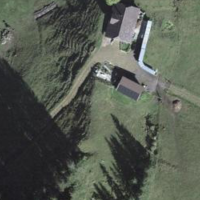
EUNIS habitat code: 26
Species observed at this site:
Lysimachia punctata